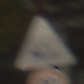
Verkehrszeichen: SplittSchotter
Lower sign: Geschwindigkeit90
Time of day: SunriseSunset
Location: Outdoor (Urban)
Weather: PartlyCloudy
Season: Autumn
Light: Natural